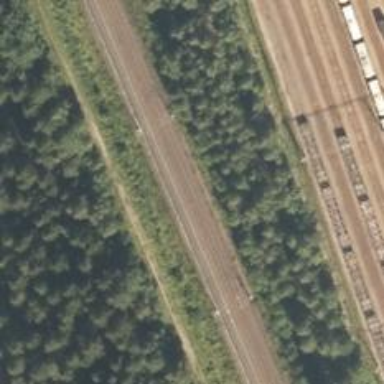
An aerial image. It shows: Continuous rail railway with electrified contact line.